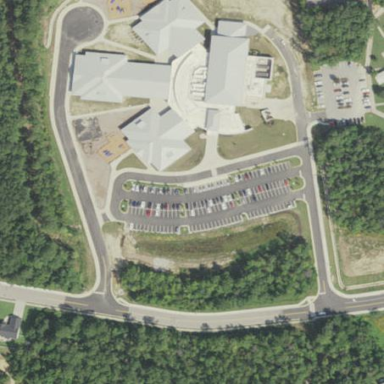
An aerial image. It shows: School building.